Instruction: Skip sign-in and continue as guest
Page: checkout
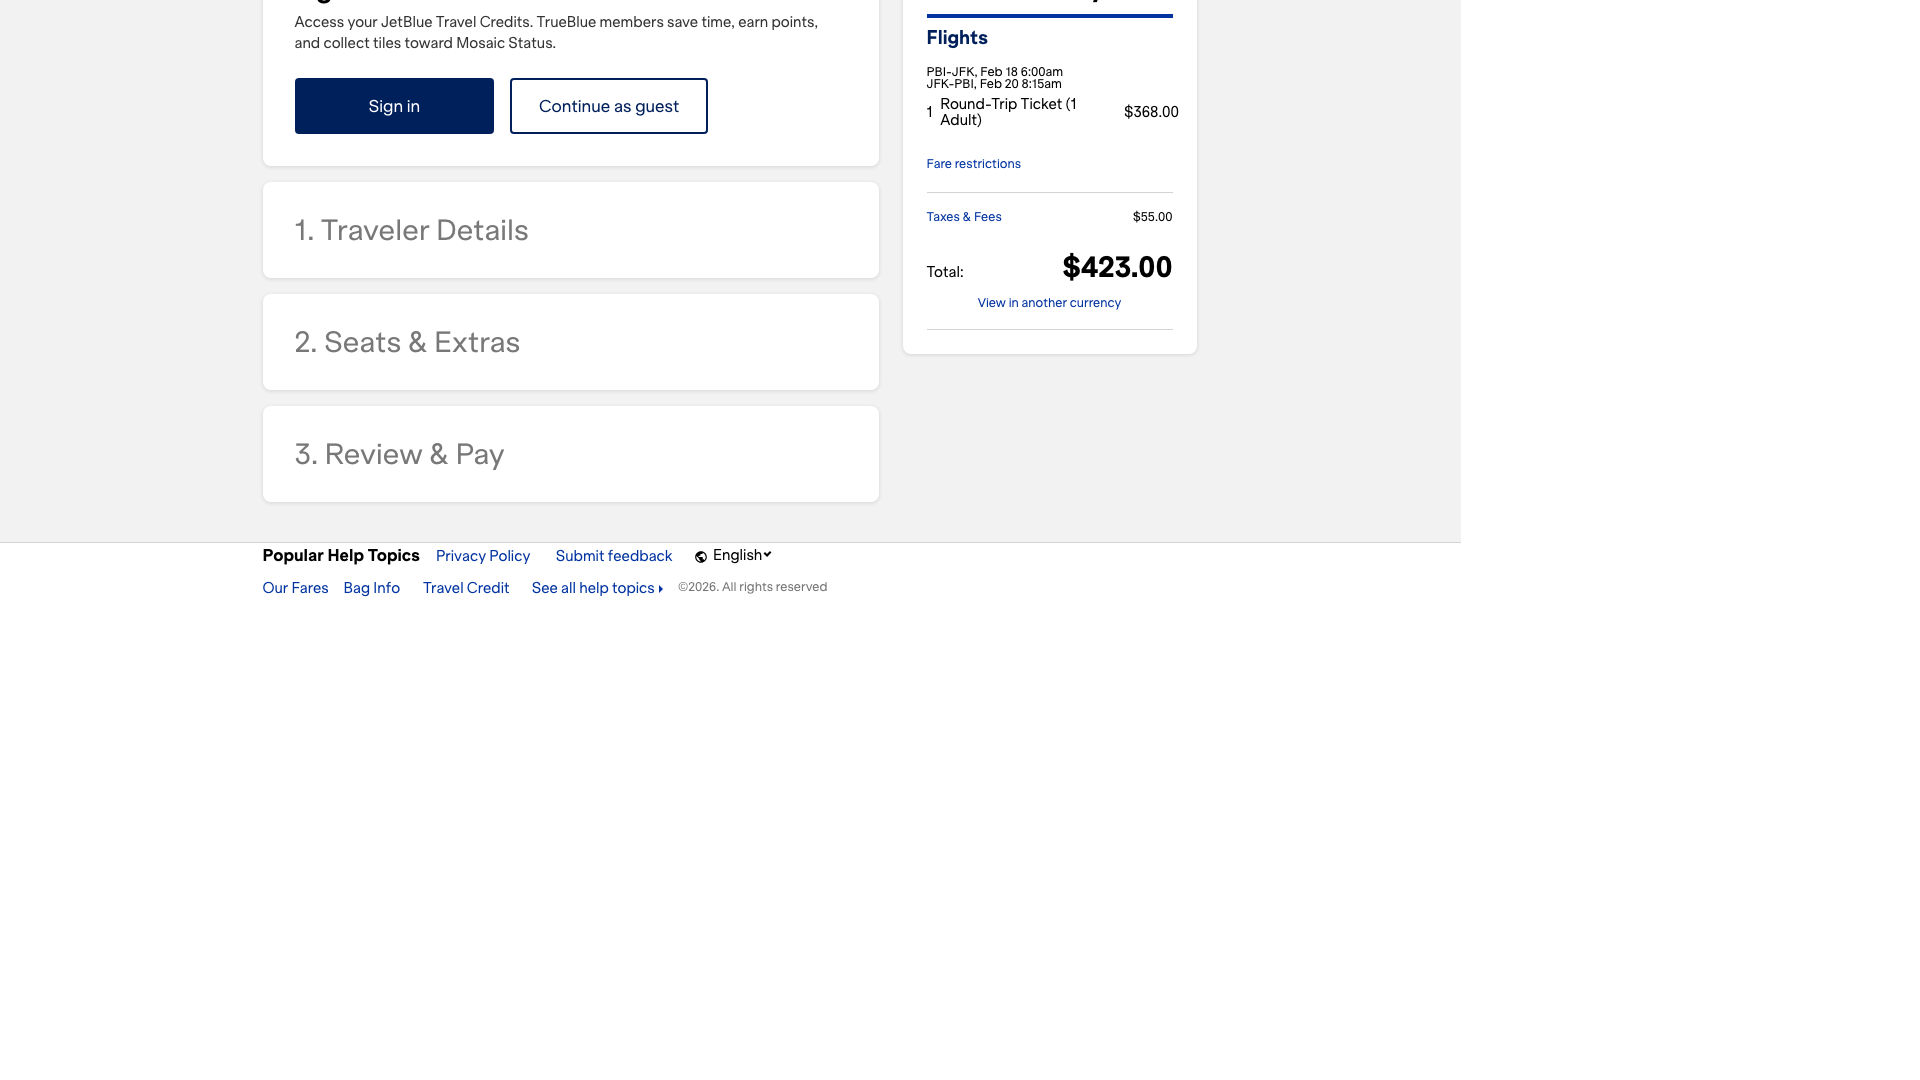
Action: click